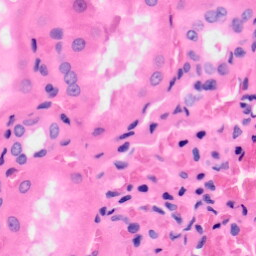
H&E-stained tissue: Kidney